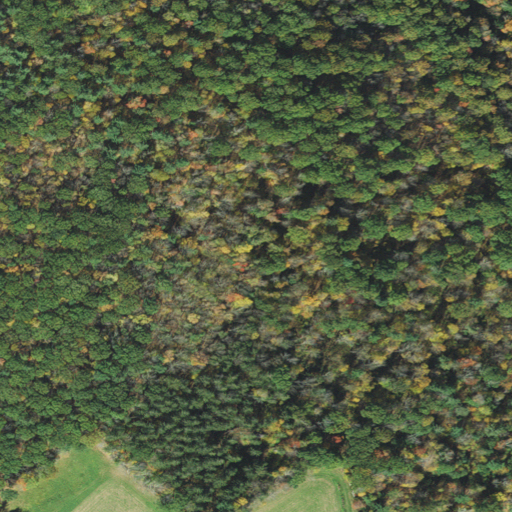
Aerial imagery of mountain in Massachusetts named Comet Hill containing deciduous forest, mixed forest, evergreen forest, pasture, and woody wetlands